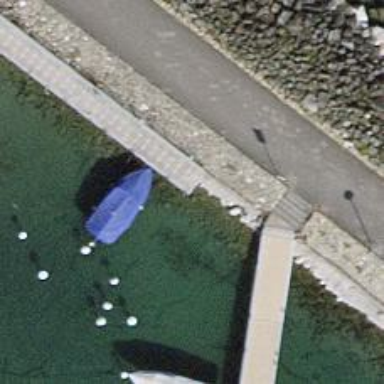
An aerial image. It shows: Man-made pier.